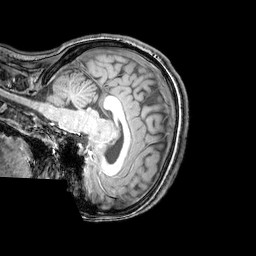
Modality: T1w
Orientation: sagittal
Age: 21
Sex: female
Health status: healthy
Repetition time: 0.081 s
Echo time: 0.037 s